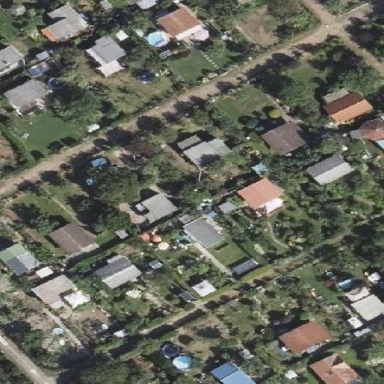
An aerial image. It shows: Plot in the allotments.